Question: I am trying to run the following code converting my datatable to be usable in linq all seems fines and compiles but when I Execute the statement I get the following statement i get the error below new entires just has location and ordernumber in the return values I have to do it this way as I am supporting a legacy access 97 system thanks.
'''
Dim total = From row In newEntries.AsEnumerable()
Select row.Field(Of Int32)("location") Distinct
retVal = Convert.ToInt32(total)
'''

This is my whole code but im still getting an invalid type cast error their is data exsits for this order by teh way
'''
Dim retVal As Int32
Dim newEntries As New DataTable
Dim script As String = scriptBuilder.GetDistinctOrdersForLocations(OrderNumber)
newEntries = connection.SqlSelectToDataTable(script)
Dim total = From row In newEntries.AsEnumerable()
Select row.Field(Of Int32)("location") Distinct
retVal = total.Count()
'''
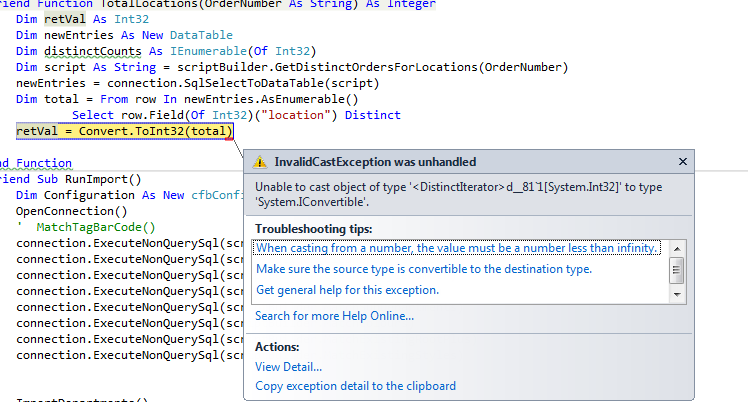
Answer: If you want the count of the collection just do this:
'retVal = total.Count()'
this will return the count from the distinct query that you have written.
Just to clarify, @David B identified the data type of location was int16 not int32, so changing this in the linq query resolved the issue.